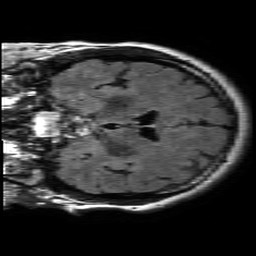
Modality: FLAIR
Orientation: coronal
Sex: female
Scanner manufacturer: philips
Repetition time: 11 s
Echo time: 0.125 s